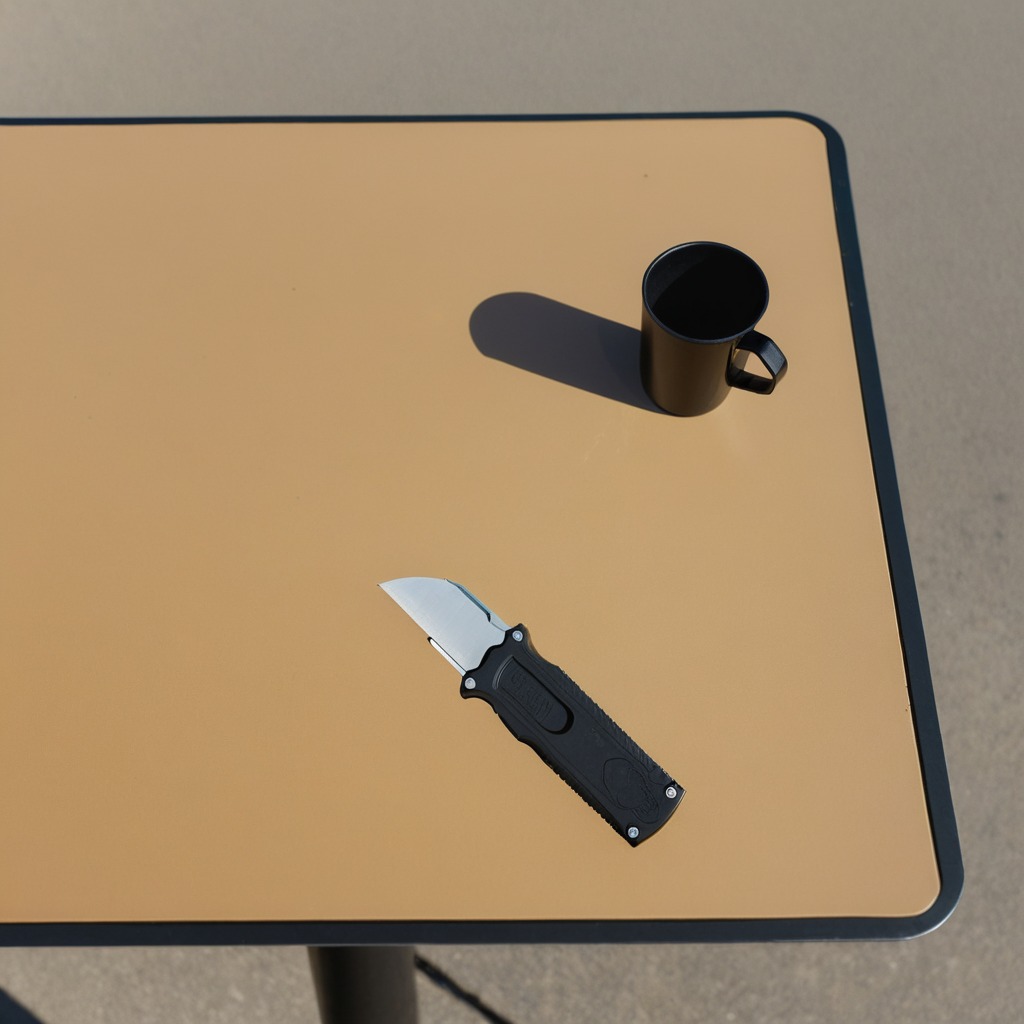
A utility knife lies on a clean utility table in a temporary outdoor tool station afternoon light present textured surface.